Question: I have to turn this formula into java code:

It would be much easier if I could use libraries such as Math.BigInteger but unfortunately I should do this without it. Some similar question on stackoverflow suggested to write an own bignum library but I want to do it without it.
Right now, my progress is at this step:
'''
int h(String s) {
long value = 1;
int mod = ht.length;
for (int i=0; i < s.length()-1; i++) {
h += s.charAt(i) * Math.pow(256,i);
}
return (int) h % mod;
}
'''
I know that the values of the power gets pretty quick out of the integer range so I thought about writing an own method which calculates the power and modulo of the value. My mathematical knowledge just isn't good enough to know when to use the modulo and how to easy things up.
Thanks in advance!
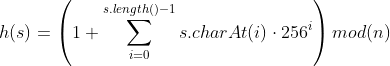
Answer: If you go from the back, you don't have to take any powers at all. Simply multiplying by 256 at each step will have the same effect (values from the back "accumulate" more multiplications, raising them to the required powers). Eg (not tested)
'''
int h(String s) {
int res = 0;
int n = ht.length;
for (int i = s.length() - 1; i >= 0; i--) {
// using a long here to prevent premature wrapping
long t = res * 256L + s.charAt(i);
res = (int)(t % n);
}
return (res + 1) % n;
}
'''
Also note that 'ht.length' should not be a power of two (so you can't skip the modulo reduction in the loop, which you could if 'ht.length' a power of two), because if it's a power of two then the hash depends on (at most) the first 4 characters, which is obviously bad.